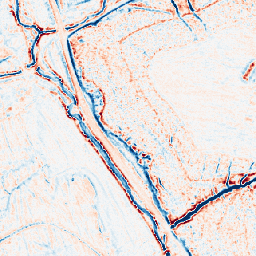
Category: edge_preserving
Decomposition family: bilateral
Decomposition parameters: d: 9
sigma_color: 100
sigma_space: 25
Upsampling method: area
Upsampling parameters: scale: 4
Upsampling scale: 4